Field crop: tomato
Growth stage: 1
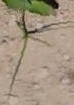
Species: cyperus